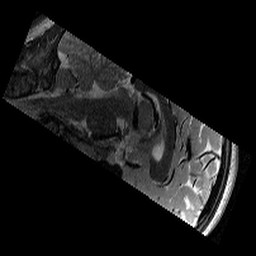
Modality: T2w
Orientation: sagittal
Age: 10
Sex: female
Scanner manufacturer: siemens
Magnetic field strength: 3 T
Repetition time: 9.23 s
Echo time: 0.067 s